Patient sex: M
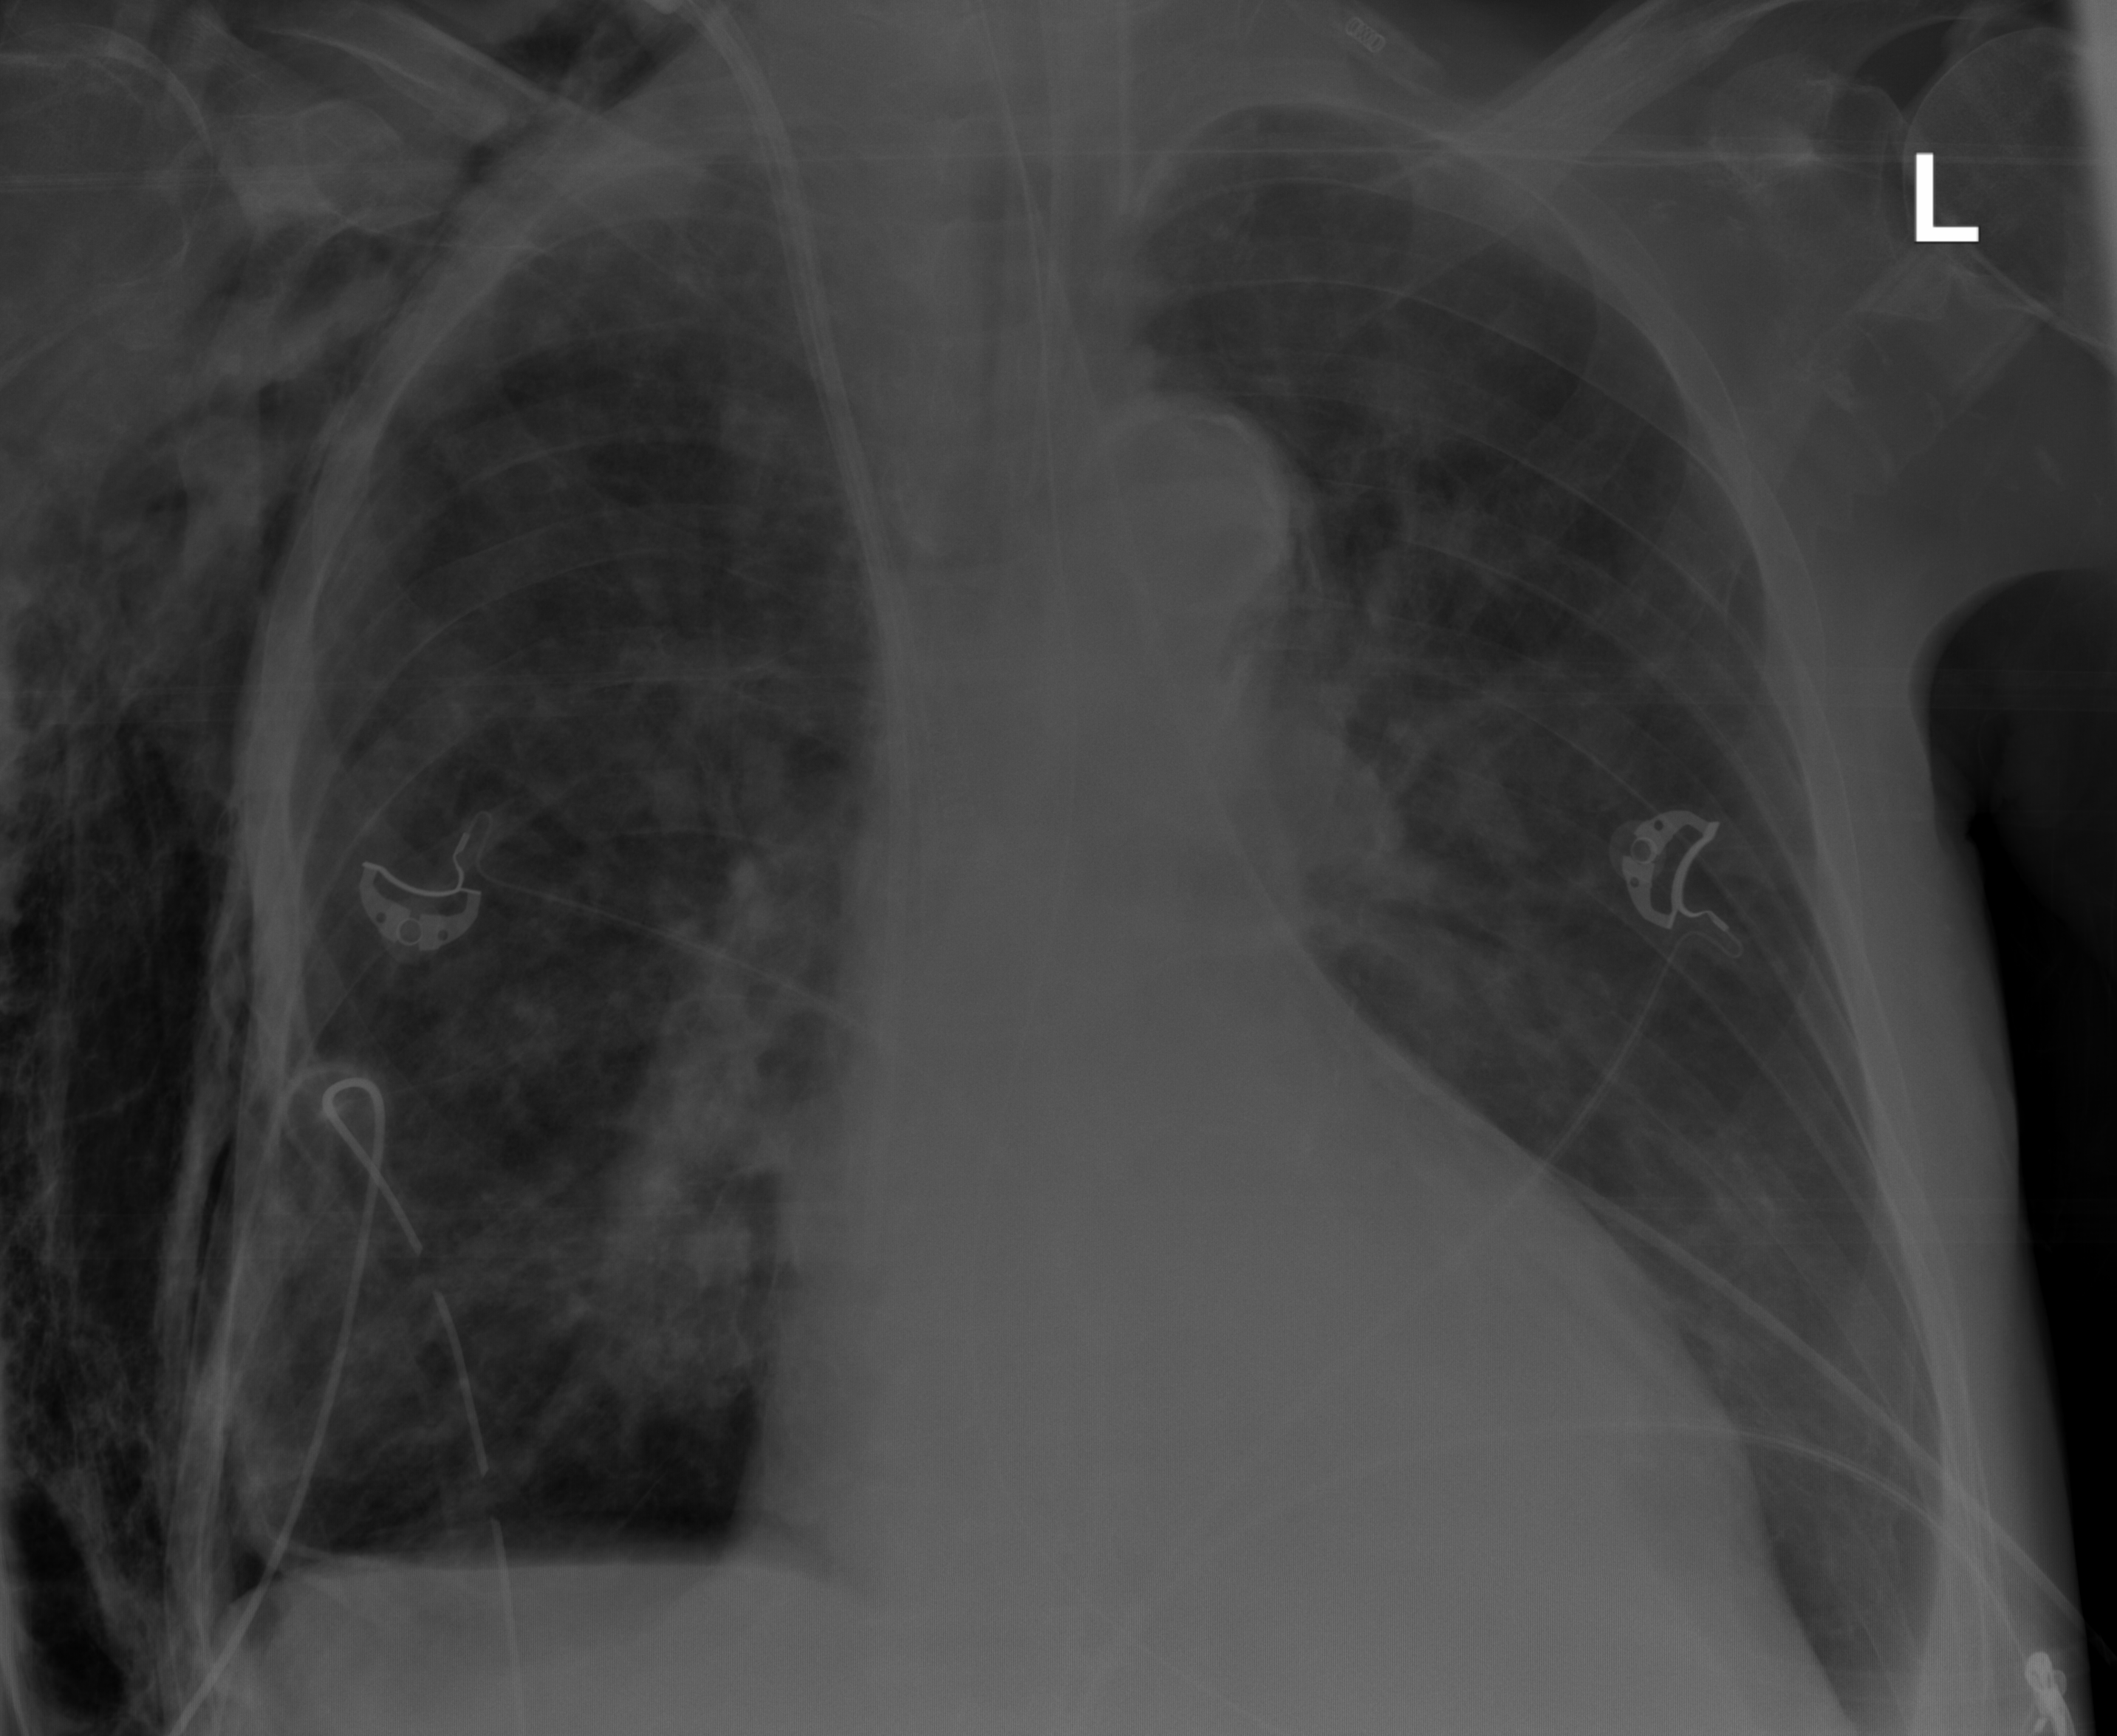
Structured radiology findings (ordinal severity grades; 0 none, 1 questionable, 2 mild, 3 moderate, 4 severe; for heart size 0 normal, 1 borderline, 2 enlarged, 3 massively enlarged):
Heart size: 2
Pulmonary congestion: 1
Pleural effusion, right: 0
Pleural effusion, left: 0
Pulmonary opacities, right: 2
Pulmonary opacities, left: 2
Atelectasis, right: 2
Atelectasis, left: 1